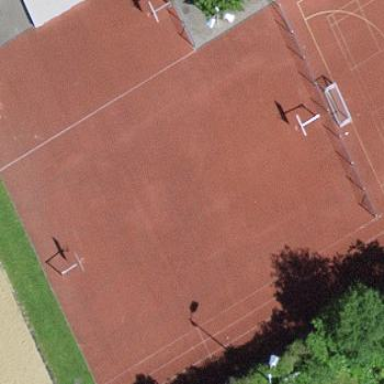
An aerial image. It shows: Multi-sport pitch with tartan surface for leisure activities on land.